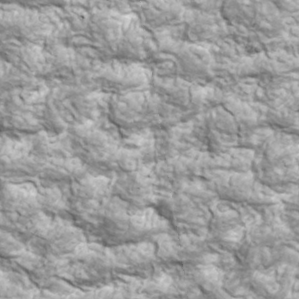
Label: non_frost